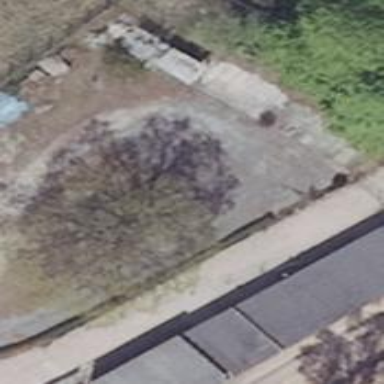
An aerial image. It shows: Alleyway designated as service road.